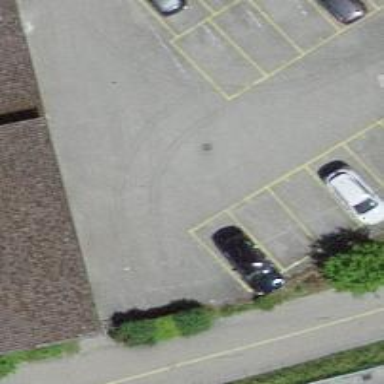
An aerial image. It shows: Road serving as parking aisle.